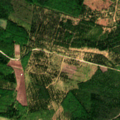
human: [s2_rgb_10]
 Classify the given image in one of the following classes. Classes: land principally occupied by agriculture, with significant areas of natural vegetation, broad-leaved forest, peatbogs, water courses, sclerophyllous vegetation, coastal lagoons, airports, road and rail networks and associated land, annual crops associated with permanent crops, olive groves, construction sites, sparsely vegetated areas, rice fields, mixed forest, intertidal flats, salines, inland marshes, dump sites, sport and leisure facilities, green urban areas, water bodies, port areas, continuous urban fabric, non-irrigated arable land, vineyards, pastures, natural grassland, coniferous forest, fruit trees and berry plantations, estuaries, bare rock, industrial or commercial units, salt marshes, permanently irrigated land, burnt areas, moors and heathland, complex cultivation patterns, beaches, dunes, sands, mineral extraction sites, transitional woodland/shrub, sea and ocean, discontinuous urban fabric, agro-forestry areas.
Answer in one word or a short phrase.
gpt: non-irrigated arable land, coniferous forest, mixed forest